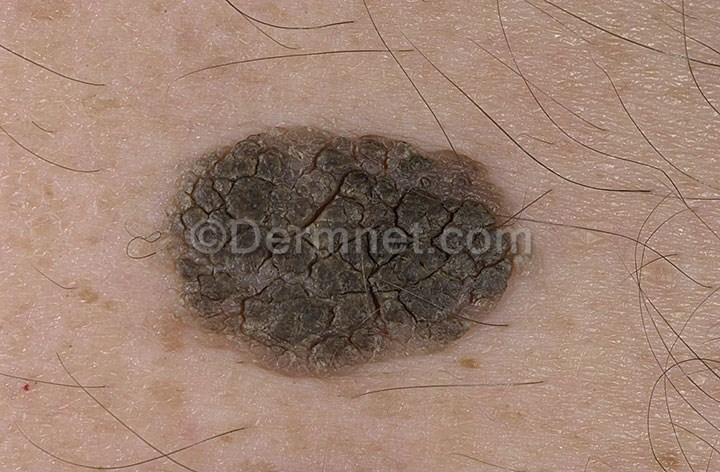
Disease: Seborrheic Keratoses and other Benign Tumors